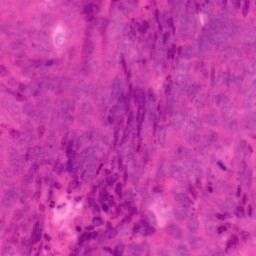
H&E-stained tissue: Colon